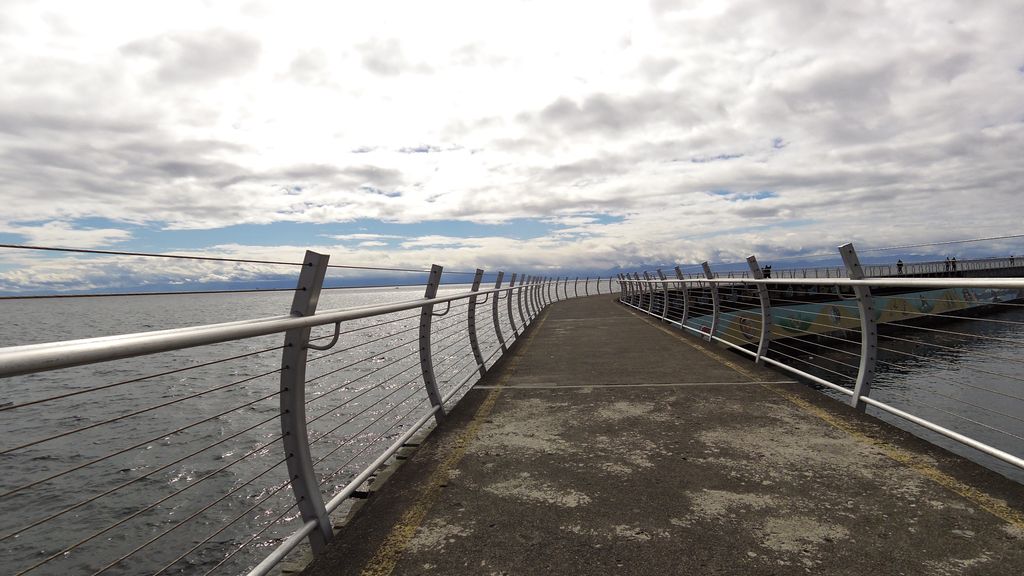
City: victoria